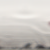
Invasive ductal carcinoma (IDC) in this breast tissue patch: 0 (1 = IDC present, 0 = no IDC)